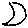
Label: moon